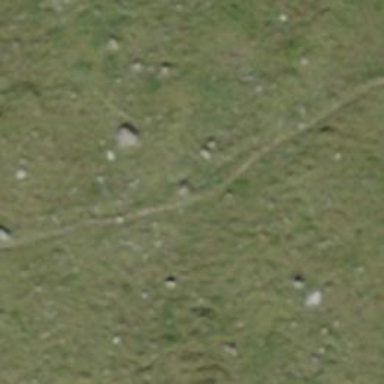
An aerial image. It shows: Path.